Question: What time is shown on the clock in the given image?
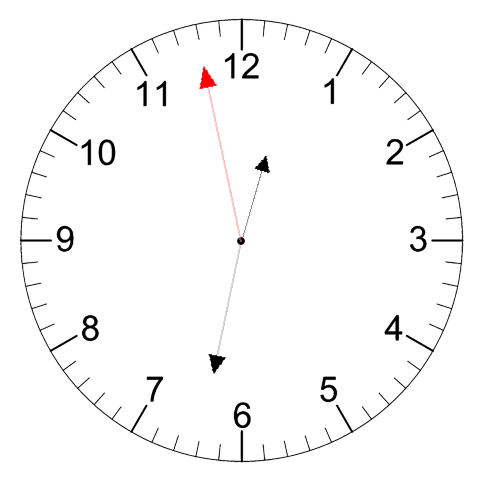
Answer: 12:31:58